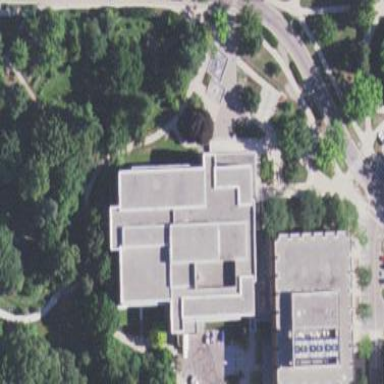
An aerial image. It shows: Building that serves as library.